Field crop: maize
Growth stage: 2
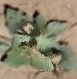
Species: datura